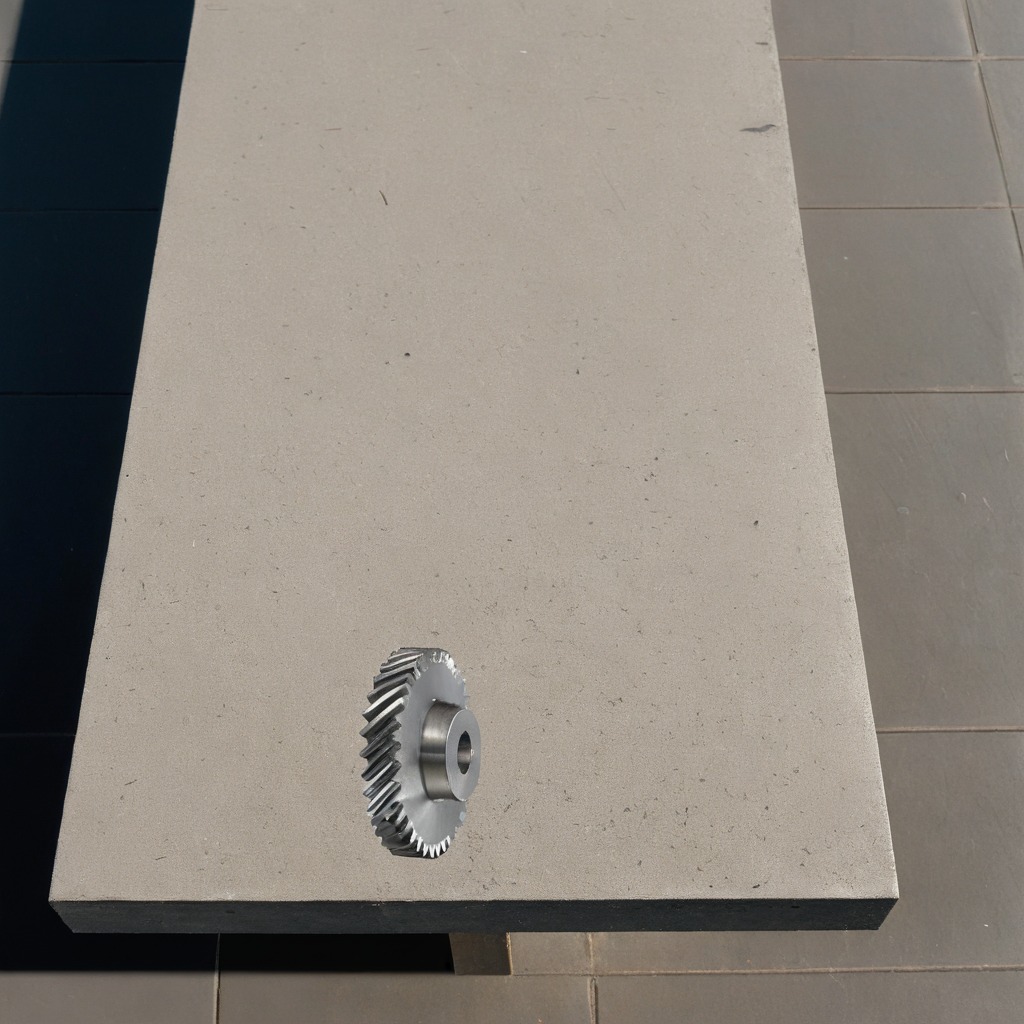
A steel gear with teeth is lying on a concrete workbench in an outdoor bricklaying area.